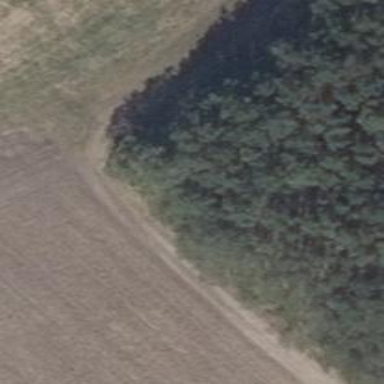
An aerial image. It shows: Hunting stand.